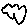
Label: cloud